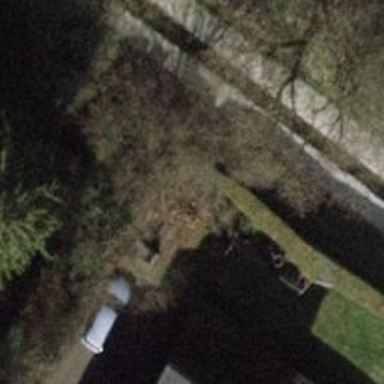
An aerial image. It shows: Hedge acting as barrier.